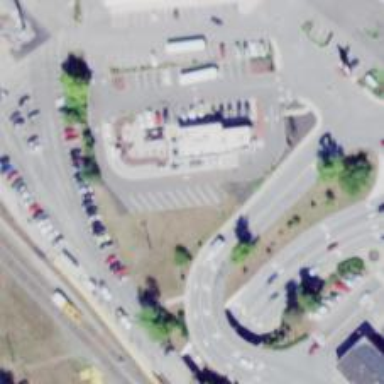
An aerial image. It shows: Tertiary road with asphalt surface and sidewalk on the left.